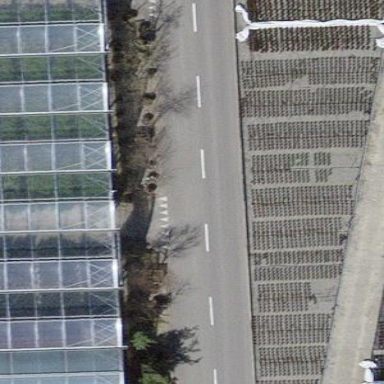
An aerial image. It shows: Plant nursery.